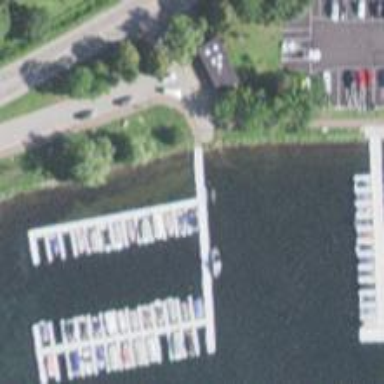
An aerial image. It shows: Slipway on leisure land.